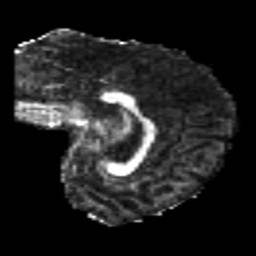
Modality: FA
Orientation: sagittal
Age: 22
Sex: female
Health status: healthy
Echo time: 0.074 s